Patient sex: F
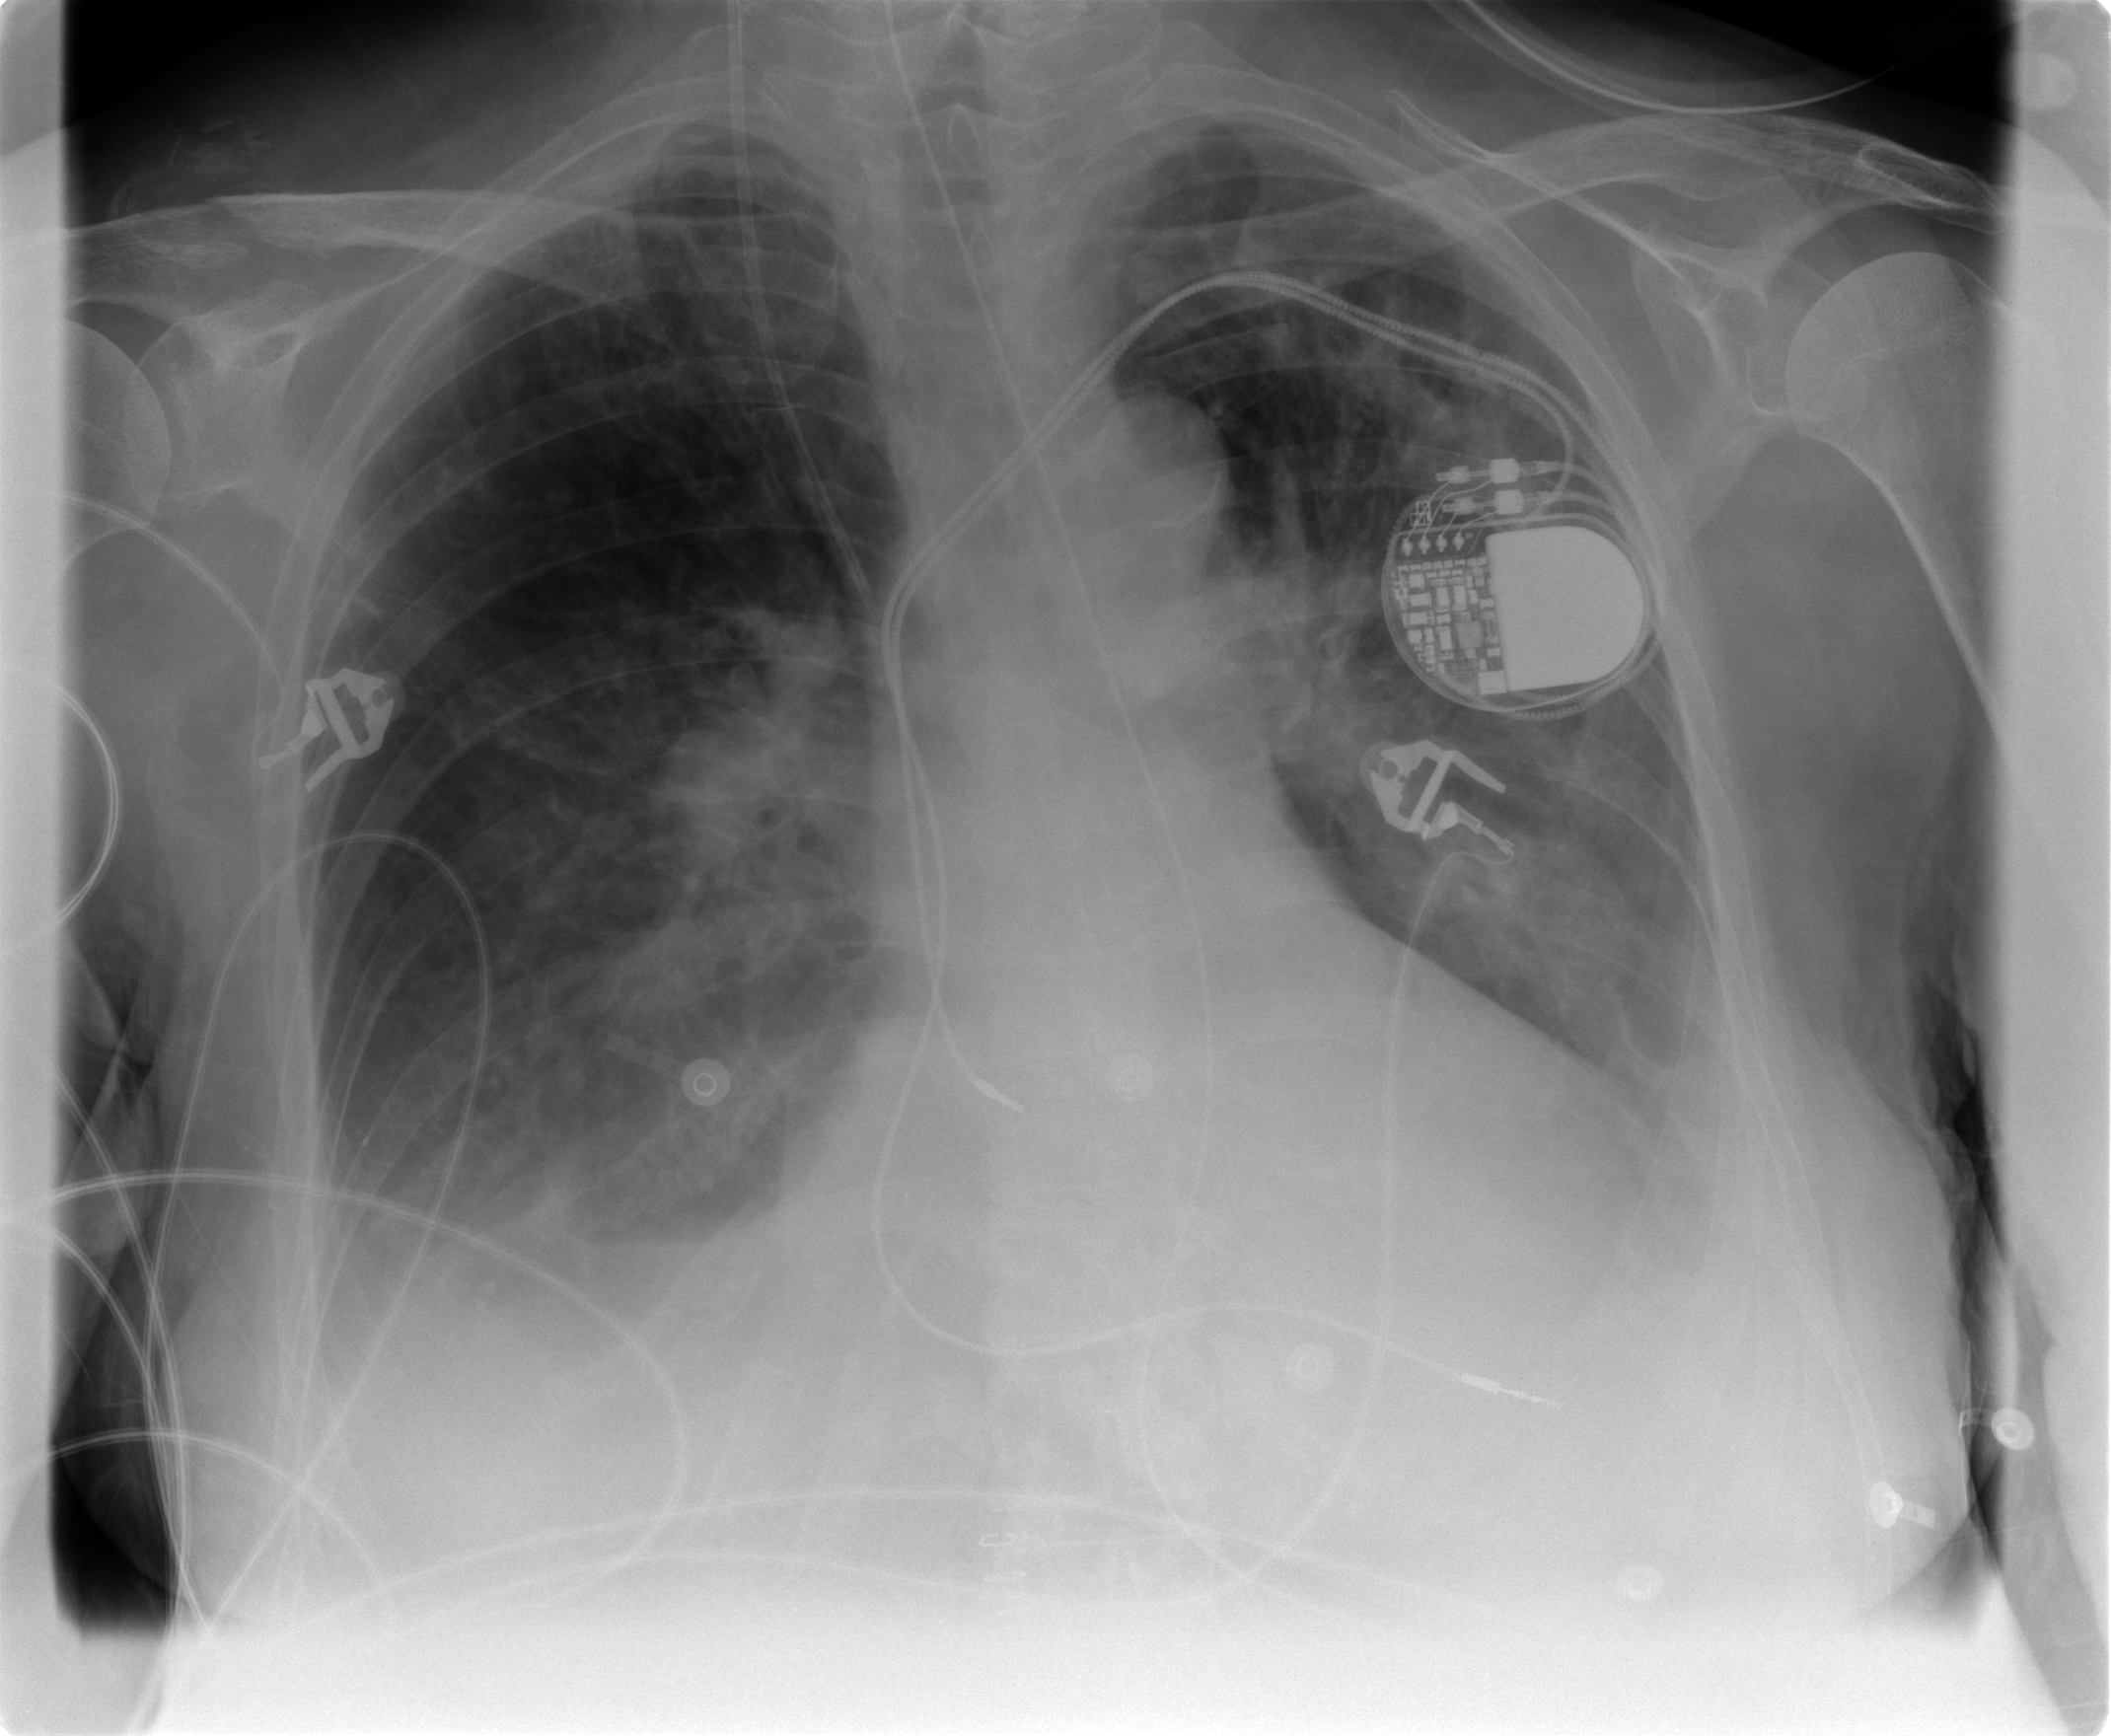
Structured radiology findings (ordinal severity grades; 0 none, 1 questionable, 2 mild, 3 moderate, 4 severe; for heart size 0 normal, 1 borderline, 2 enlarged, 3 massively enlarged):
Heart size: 2
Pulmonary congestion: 2
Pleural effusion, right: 1
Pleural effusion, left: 2
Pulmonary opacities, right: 3
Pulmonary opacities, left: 3
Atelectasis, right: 1
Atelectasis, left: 2